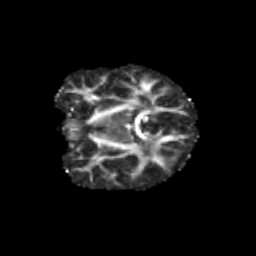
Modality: FA
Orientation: coronal
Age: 11
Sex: female
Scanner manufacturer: siemens
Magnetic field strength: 3 T
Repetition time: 3.8 s
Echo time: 0.07 s